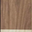
Piece: xx